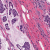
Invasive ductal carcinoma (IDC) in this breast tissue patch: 0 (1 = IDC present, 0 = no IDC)